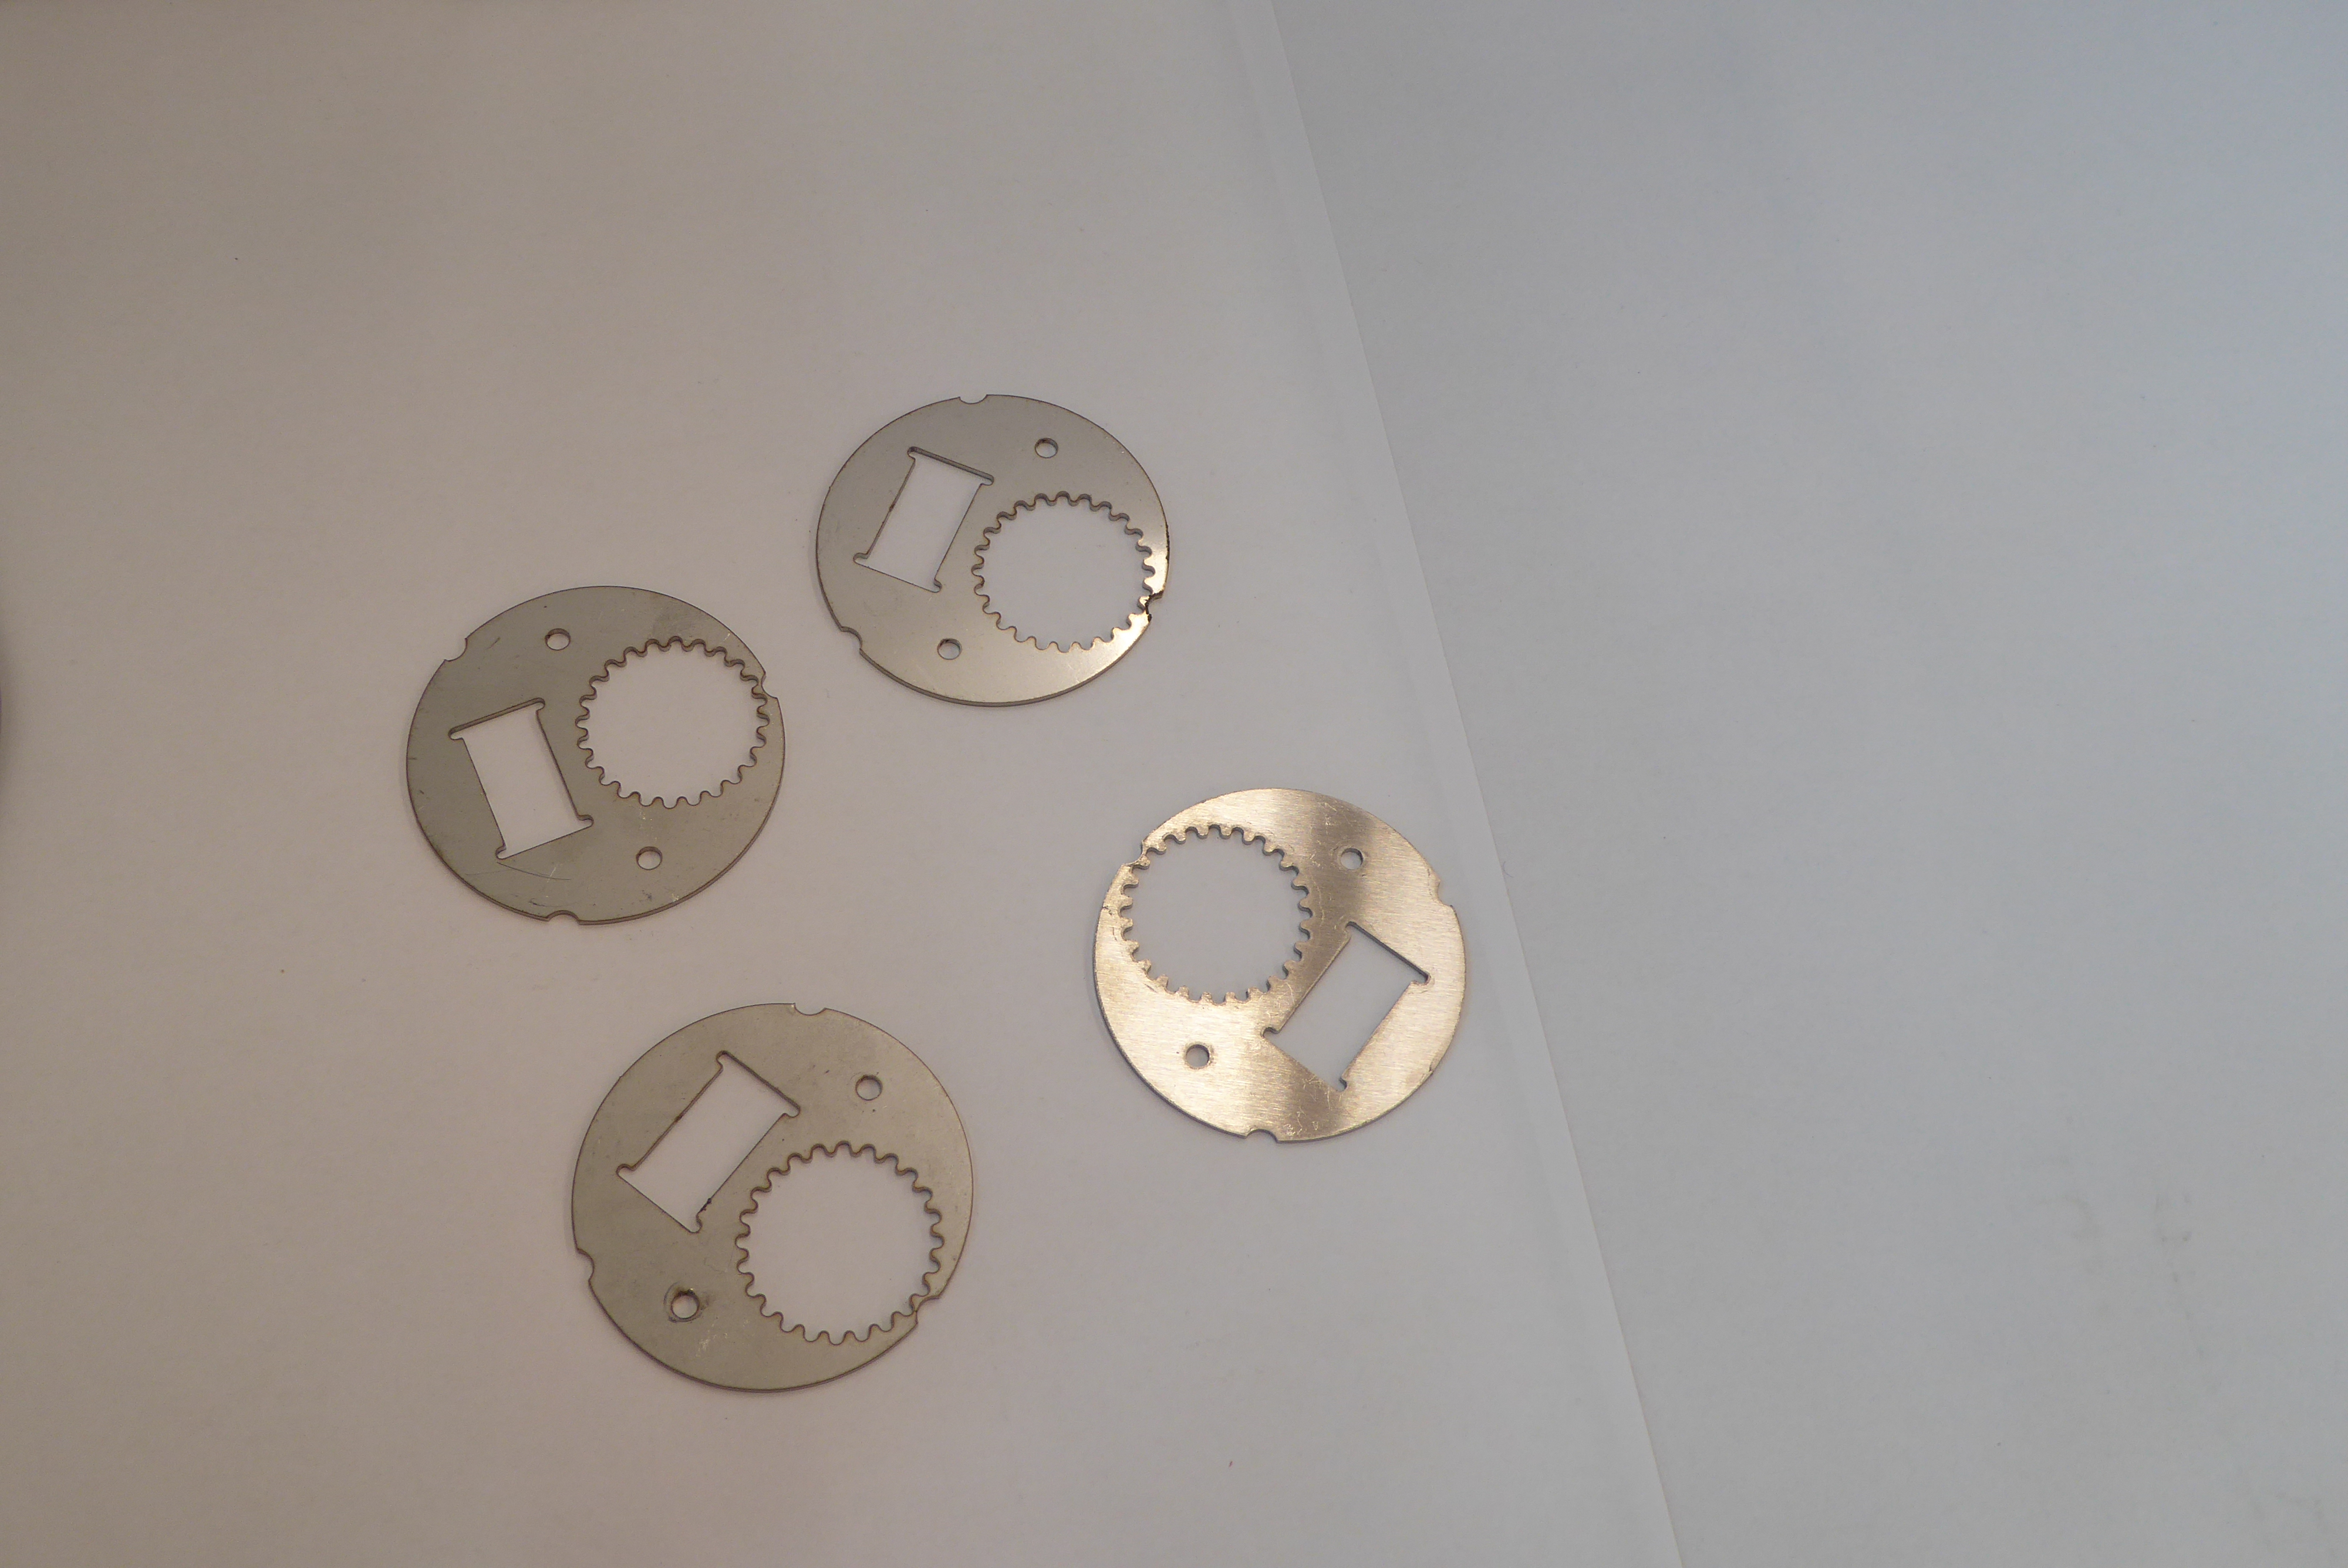
Label: Bottle Opener - Inlay